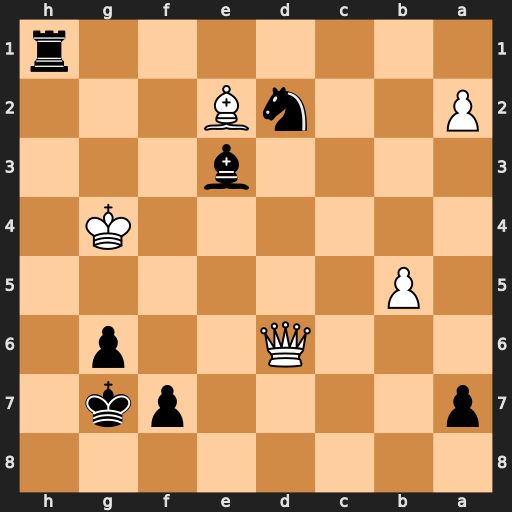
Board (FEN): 8/p4pk1/3Q2p1/1P6/6K1/4b3/P2nB3/7r
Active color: b
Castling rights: -
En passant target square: -
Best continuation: f5+ Kg3 Ne4+